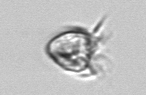
Label: Ciliophora